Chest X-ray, AP view. Patient: 44 years old, sex M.
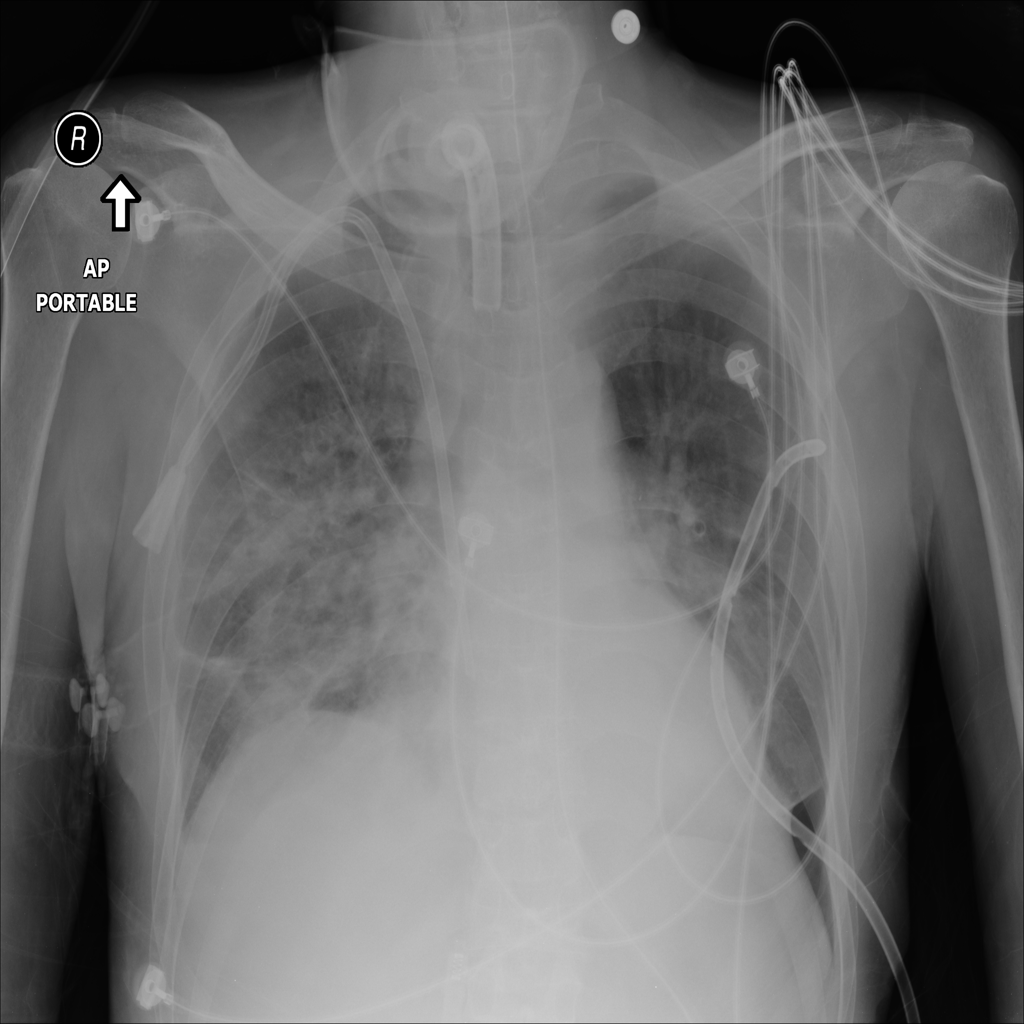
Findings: Infiltration, Pneumothorax